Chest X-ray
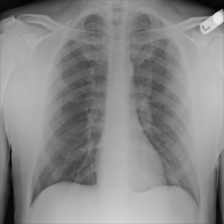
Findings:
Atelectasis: negative
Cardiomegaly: negative
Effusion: negative
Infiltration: negative
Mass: negative
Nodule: negative
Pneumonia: negative
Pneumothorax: negative
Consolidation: negative
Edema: negative
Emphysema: negative
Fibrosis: negative
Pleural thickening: negative
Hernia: negative